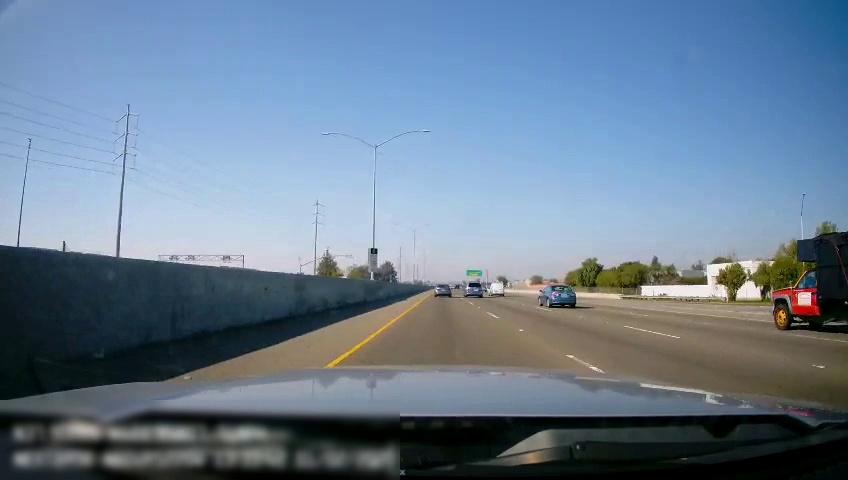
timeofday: Day
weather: Sunny
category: Drivable Space
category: Vehicles | Truck
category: Vehicles | Car
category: Vehicles | Truck
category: Vehicles | SUV
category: Vehicles | Car
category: Lanes | Current Lane
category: Lanes | Current Lane
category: Lanes | Alternate Lane
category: Lanes | Alternate Lane
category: Lanes | Alternate Lane
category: Lanes | Alternate Lane
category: Traffic | Signs